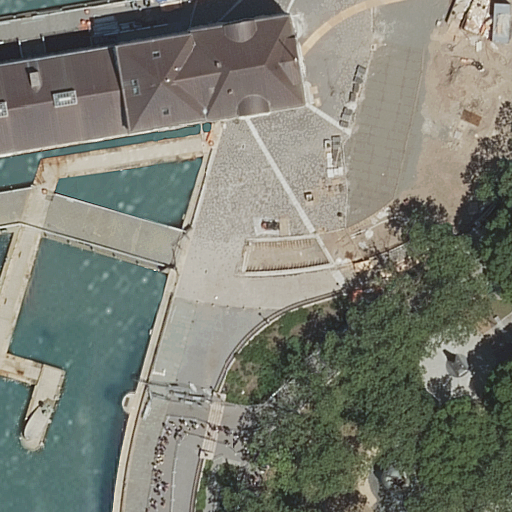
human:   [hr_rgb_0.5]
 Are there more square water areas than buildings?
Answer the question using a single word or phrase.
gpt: no

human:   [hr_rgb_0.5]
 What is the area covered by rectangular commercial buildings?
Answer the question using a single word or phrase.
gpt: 0m2

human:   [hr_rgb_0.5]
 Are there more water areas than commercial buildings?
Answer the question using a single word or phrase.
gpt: yes

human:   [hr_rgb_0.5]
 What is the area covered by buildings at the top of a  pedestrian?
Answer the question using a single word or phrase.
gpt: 1279m2

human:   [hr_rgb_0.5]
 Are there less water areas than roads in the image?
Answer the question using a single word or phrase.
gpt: yes

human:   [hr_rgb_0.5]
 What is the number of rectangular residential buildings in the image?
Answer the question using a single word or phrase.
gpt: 0

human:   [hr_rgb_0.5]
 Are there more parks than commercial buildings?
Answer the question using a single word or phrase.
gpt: yes

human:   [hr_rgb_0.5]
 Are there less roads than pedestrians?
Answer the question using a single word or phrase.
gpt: yes

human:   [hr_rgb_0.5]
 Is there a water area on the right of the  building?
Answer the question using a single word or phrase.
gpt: yes

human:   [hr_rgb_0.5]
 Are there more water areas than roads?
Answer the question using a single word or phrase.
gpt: no

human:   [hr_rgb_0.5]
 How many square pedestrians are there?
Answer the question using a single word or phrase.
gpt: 0

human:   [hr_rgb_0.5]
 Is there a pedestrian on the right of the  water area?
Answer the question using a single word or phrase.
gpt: yes

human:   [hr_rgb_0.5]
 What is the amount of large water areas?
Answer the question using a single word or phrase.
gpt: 1

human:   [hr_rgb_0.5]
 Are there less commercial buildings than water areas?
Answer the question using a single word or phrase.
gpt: yes

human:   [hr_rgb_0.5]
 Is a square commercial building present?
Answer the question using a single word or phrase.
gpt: no

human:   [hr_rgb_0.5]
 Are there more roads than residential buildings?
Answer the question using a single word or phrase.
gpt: yes

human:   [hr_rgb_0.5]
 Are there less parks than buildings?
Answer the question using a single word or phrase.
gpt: no

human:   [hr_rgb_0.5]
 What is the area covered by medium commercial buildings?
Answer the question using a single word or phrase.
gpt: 0m2

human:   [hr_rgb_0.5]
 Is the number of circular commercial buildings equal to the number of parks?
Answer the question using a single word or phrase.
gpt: no

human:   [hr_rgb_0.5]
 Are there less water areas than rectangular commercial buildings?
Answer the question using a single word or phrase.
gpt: no

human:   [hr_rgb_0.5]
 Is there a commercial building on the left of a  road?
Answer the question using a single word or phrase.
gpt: no

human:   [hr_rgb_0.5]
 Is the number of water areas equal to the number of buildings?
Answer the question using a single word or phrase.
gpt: yes

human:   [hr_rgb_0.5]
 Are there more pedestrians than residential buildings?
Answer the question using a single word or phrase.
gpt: yes

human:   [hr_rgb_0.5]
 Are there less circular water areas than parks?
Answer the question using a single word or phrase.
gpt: yes

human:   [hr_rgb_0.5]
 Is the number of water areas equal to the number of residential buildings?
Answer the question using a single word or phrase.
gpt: yes

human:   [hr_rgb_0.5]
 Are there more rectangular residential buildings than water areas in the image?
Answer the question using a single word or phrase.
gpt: no

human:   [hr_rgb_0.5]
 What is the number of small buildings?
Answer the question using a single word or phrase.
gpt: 0

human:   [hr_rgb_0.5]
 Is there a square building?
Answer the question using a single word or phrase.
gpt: no

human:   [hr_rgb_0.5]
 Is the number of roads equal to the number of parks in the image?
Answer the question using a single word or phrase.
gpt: no

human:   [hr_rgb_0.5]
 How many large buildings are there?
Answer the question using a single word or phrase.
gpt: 1

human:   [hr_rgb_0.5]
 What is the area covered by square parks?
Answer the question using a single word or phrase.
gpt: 0m2

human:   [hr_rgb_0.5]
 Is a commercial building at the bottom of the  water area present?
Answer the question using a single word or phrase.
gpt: no

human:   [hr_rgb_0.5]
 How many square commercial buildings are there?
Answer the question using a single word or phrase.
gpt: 0

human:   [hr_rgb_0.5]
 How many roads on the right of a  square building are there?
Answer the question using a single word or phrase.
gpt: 0

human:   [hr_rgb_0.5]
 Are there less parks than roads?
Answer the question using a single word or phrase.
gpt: no

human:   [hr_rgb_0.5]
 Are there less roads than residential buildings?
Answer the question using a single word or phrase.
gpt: no